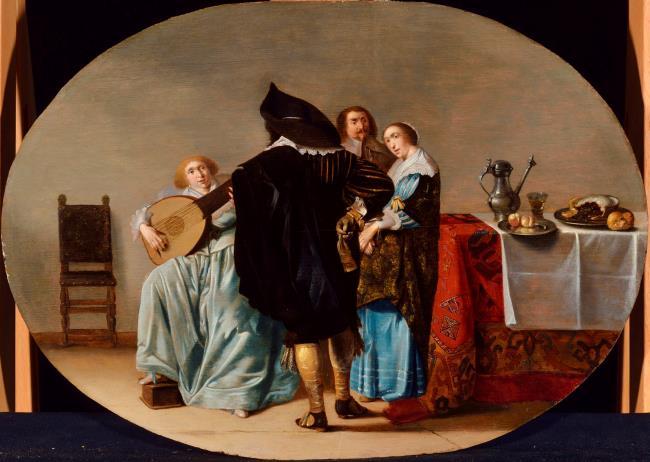
Title: Elegant company playing music in an interior
Artist: after Pieter Codde Bron: Fred G. Meijer
Earliest date: 1625
Latest date: 1630
Genre: painting
Iconography: Gloves
Keywords: genre, young man, young woman, medium-length hair (women's hairstyle), medium-length hair (men's hairstyle), figure from behind, moustache, beard, open mouth, flat lace collar, glove/gloves in hand, hand gesture, coat, headgear (guide term), lute, making music, footstove, chair, table, oriental tablecloth, roemer, Jan Steen jug, plate (general, dish), pie, roll, napkin, knife, pewter (metalwork)